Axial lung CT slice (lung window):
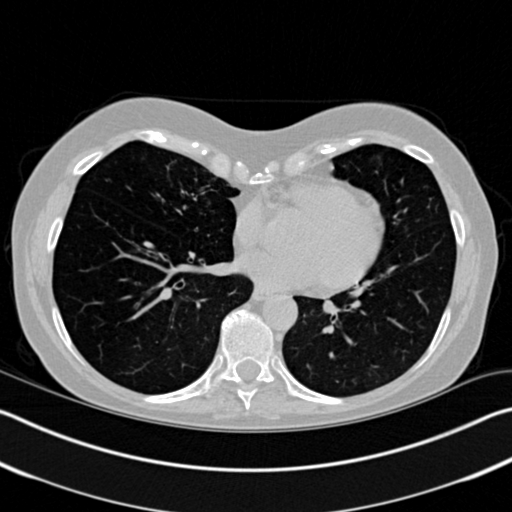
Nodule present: no